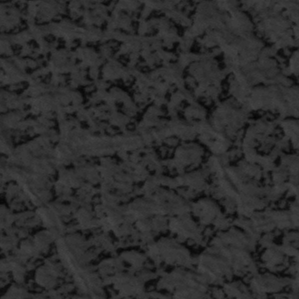
Label: frost